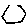
Label: hexagon